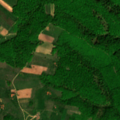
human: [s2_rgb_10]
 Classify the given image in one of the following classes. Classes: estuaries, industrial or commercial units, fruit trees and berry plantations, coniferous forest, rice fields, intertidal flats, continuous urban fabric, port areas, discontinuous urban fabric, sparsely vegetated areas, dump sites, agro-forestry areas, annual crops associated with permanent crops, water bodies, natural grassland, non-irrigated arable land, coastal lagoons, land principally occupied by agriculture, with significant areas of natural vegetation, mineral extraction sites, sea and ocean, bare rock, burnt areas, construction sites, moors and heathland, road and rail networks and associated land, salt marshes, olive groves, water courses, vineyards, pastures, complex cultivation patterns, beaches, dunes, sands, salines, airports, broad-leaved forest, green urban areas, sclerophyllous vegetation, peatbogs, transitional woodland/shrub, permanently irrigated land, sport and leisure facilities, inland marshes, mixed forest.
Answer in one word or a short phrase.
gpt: complex cultivation patterns, land principally occupied by agriculture, with significant areas of natural vegetation, broad-leaved forest